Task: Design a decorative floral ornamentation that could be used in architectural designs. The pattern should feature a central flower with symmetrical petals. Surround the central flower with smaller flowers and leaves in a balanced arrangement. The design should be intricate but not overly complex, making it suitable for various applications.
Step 1638:
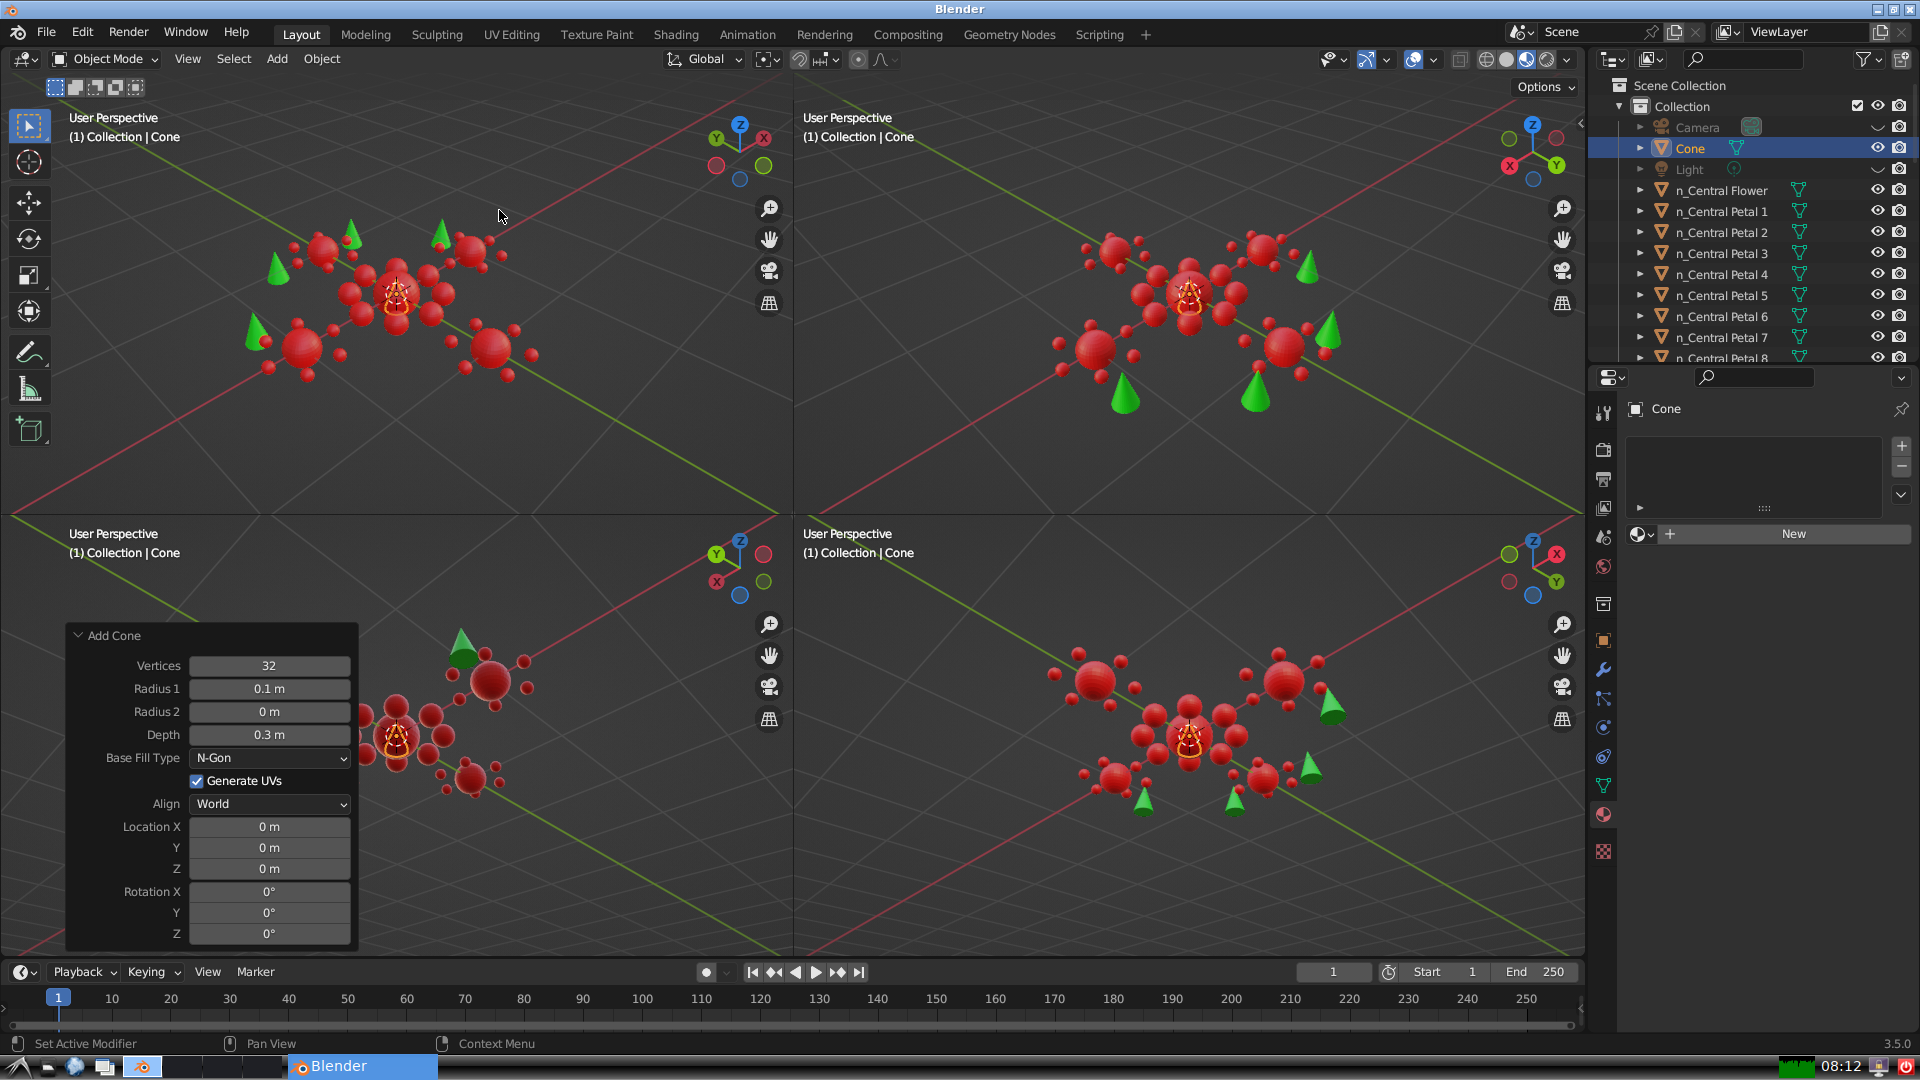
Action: {"mouse_move": [270, 689]}